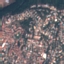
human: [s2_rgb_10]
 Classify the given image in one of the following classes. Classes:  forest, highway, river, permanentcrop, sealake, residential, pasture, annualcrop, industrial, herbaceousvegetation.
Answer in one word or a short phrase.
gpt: Residential